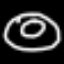
Label: donut